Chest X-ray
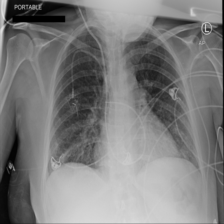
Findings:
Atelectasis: negative
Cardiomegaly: negative
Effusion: negative
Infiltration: negative
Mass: negative
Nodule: negative
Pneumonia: negative
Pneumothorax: negative
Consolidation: negative
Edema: negative
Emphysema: negative
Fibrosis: negative
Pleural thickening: negative
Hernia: negative